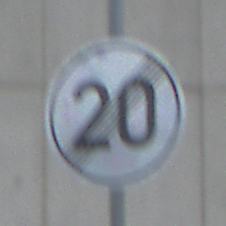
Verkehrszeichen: EndeGeschwindigkeit20
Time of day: MorningAfternoon
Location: Outdoor (Urban)
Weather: PartlyCloudy
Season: NotSpecified
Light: Natural